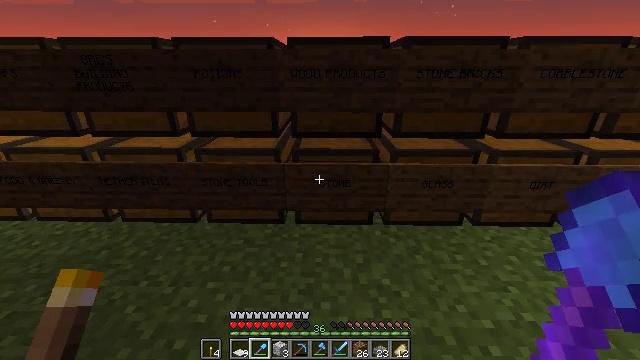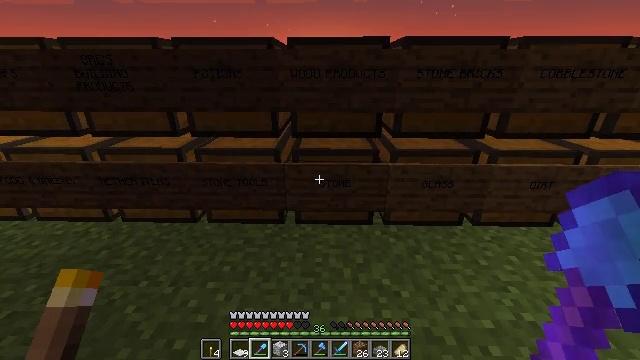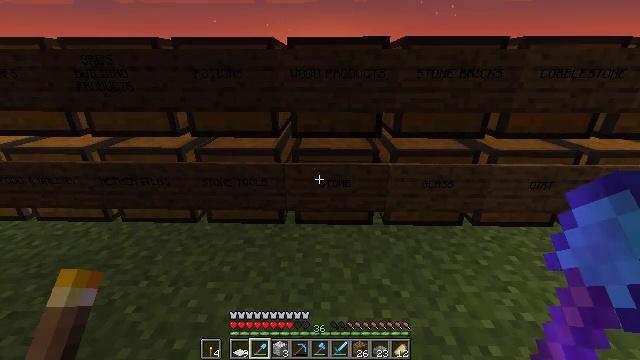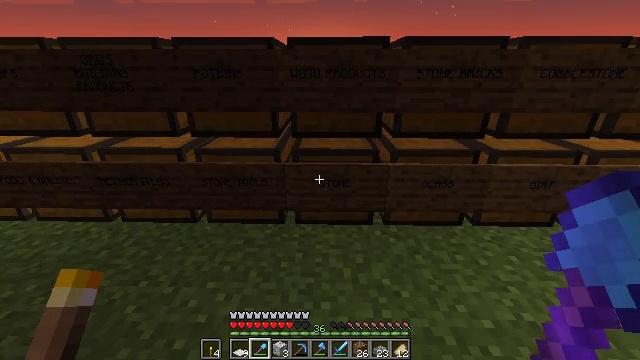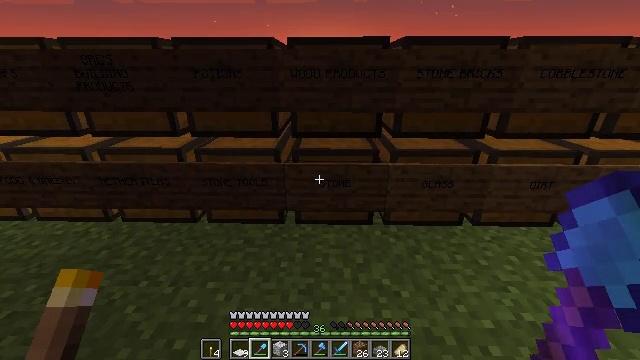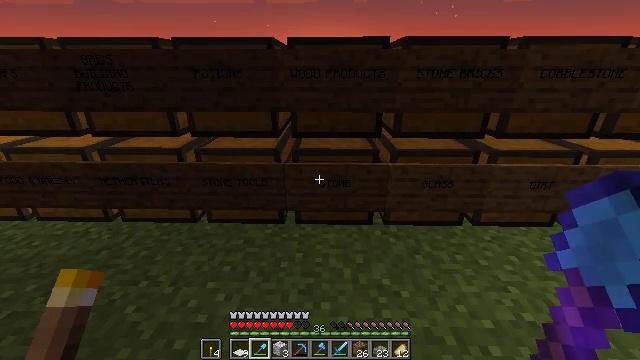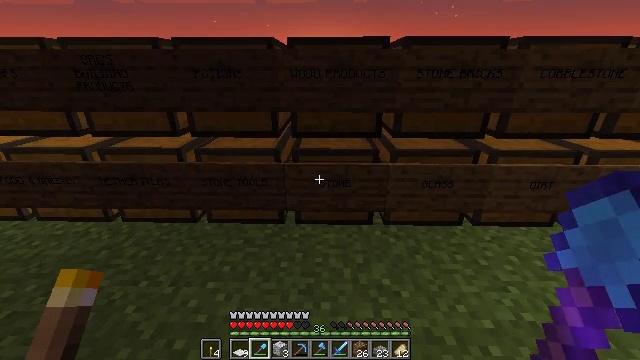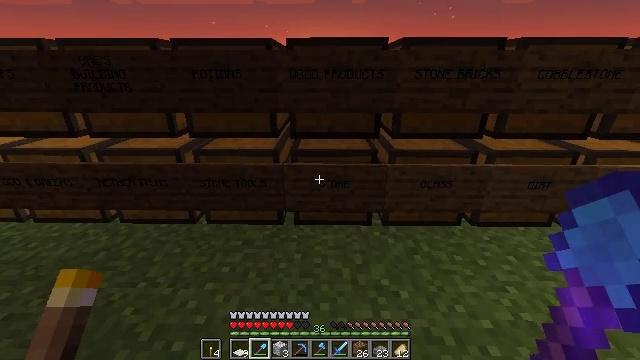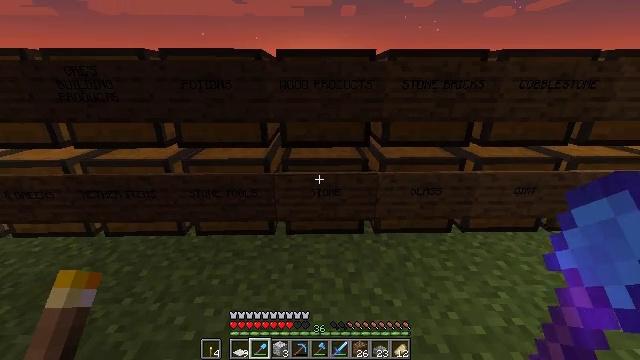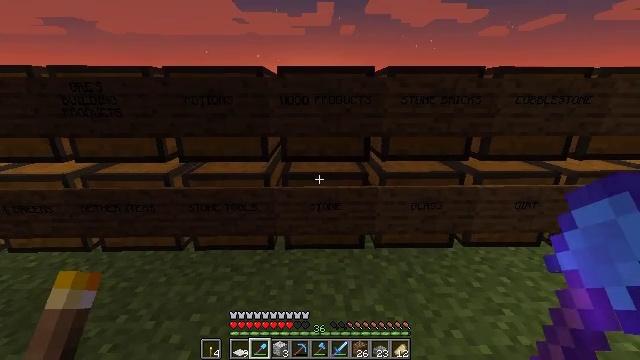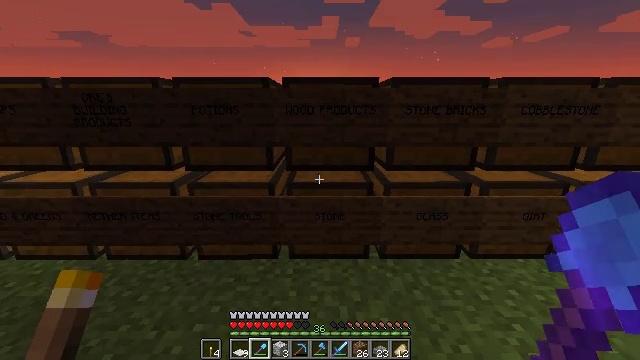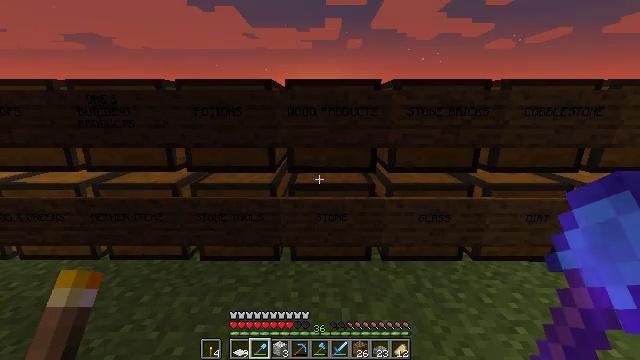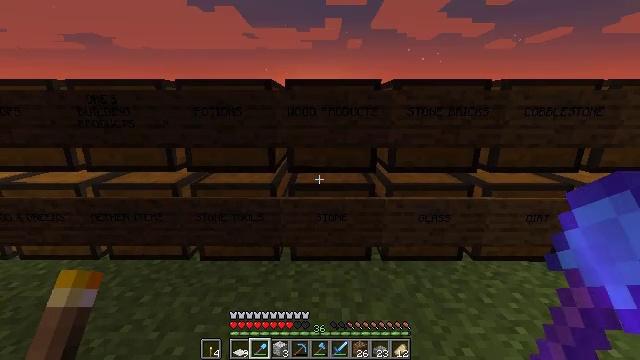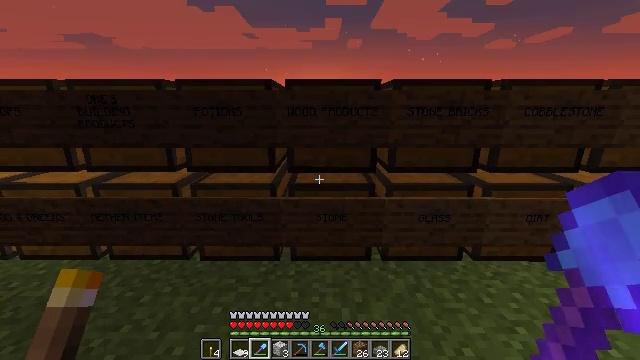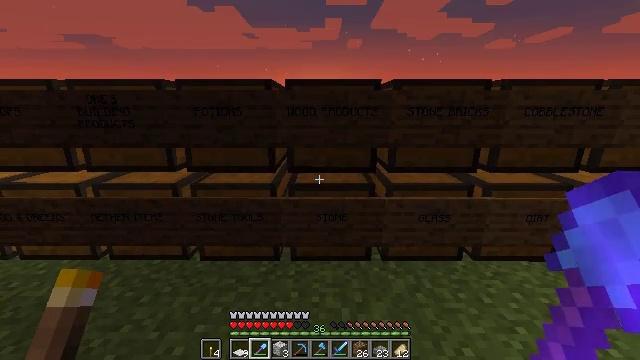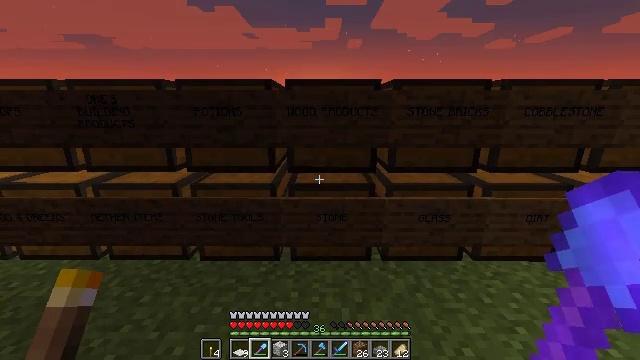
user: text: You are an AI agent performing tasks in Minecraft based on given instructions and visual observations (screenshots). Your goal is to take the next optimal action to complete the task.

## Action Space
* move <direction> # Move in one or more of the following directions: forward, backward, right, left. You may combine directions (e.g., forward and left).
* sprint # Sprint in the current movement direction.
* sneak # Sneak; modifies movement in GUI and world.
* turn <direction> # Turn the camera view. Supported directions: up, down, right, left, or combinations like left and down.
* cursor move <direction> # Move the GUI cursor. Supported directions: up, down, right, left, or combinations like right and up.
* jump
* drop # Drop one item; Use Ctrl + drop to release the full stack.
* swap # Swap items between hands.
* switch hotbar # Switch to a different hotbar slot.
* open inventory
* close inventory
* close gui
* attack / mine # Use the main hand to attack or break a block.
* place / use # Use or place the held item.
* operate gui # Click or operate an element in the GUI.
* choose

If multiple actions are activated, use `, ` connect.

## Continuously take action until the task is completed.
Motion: motion action
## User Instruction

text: Remove a stone shovel from the inventory.
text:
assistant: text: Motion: no_op
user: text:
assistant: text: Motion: no_op
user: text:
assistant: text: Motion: no_op
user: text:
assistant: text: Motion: no_op
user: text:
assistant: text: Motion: no_op
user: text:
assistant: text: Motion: no_op
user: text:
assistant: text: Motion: no_op
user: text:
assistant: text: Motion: turn right and up
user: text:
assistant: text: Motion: turn up
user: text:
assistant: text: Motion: turn left and up
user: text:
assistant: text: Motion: no_op
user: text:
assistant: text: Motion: no_op
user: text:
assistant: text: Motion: no_op
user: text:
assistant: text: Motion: no_op
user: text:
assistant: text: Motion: no_op
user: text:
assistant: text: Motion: no_op
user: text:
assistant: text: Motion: no_op
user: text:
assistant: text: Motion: no_op
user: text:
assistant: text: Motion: no_op
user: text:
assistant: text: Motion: no_op
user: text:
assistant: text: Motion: no_op
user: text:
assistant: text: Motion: move left, turn left
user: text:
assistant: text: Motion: move left, turn left
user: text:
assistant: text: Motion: move left, turn left
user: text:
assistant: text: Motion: move left
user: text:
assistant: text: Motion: move left
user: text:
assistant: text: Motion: move left
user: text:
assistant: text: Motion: move left
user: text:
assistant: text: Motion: move left
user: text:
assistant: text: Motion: move left